Question: I am performing validation using JavaScript. My validation is working properly but I want to show an error upon incorrect input on the same page as shown in the image
The Required Scenario upon Invalid Input

'''
function validate() {
var x = new String(document.forms["adminForm"]["adminName"].value);
if (x != "zzzz")
return false;
else
return true;
}
'''
'''
<script src="js/adminValidation.js" type="text/javascript"></script>
<img alt="Image Not Found" src="images/Header1.jpg" style="background-color: #fffffff; width: 100%; height: 100%">
<br>
<br>
<form name="adminForm" action="AdminChoice.html" method="post" onsubmit="return validate()">
<center>
<table>
<th>
<td> <b>Login</b> </td>
</th>
<tr></tr>
<tr></tr>
<tr></tr>
<tr></tr>
<tr>
<td>Admin User Name</td>
<td><input type="text" name="adminName"></td>
</tr>
<tr>
<td>Password</td>
<td><input type="password"></td>
</tr>
<tr></tr>
<tr></tr>
<tr></tr>
<tr>
<td colspan="2">
<center><input type="submit" value="Login"></center>
</td>
</tr>
</table>
</center>
</form>
'''
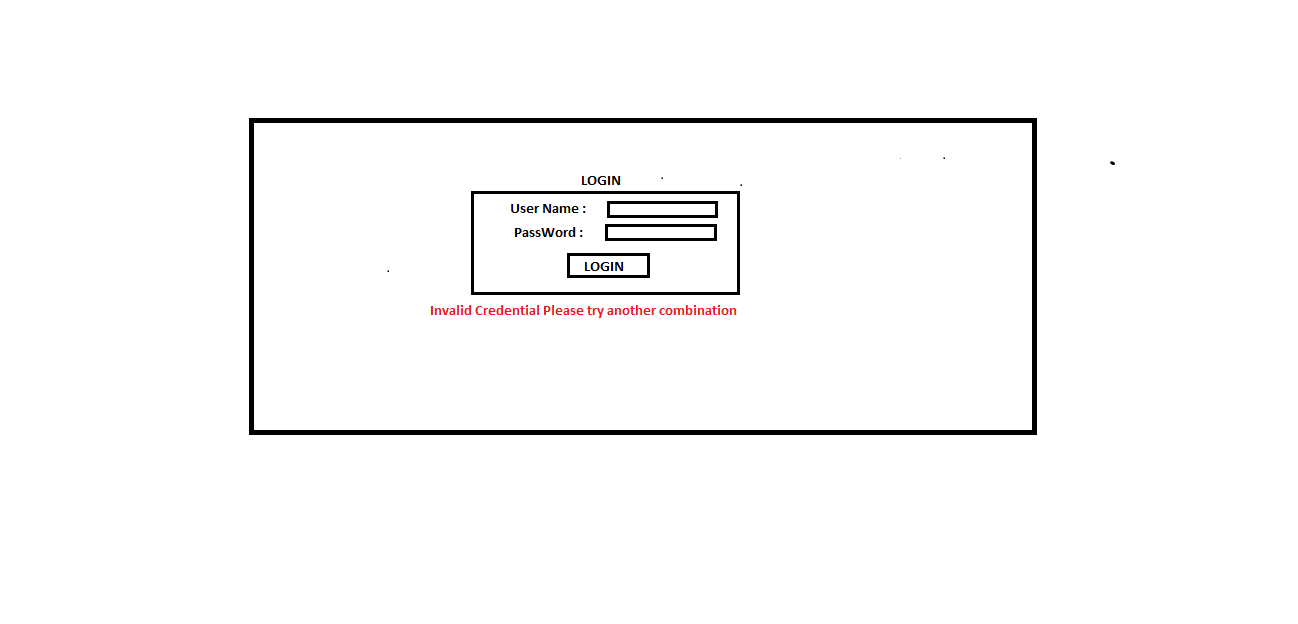
Answer: You need to add another row in your form table to show/hide error message on validation.
Add error message container:
'''
<tr><td id="error" class="error hidden">Wrong credentials...</td></tr>
'''
Toggle the class 'hidden' of error container on validation
'''
var error = document.getElementById('error');
error.classList.toggle('hidden');
'''
A working example of your code here: <URL>